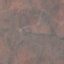
Label: HerbaceousVegetation